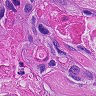
Metastatic tissue present: yes